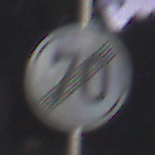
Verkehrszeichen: EndeGeschwindigkeit70
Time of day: Night
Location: Outdoor (Suburban)
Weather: PartlyCloudy
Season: NotSpecified
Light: Artificial